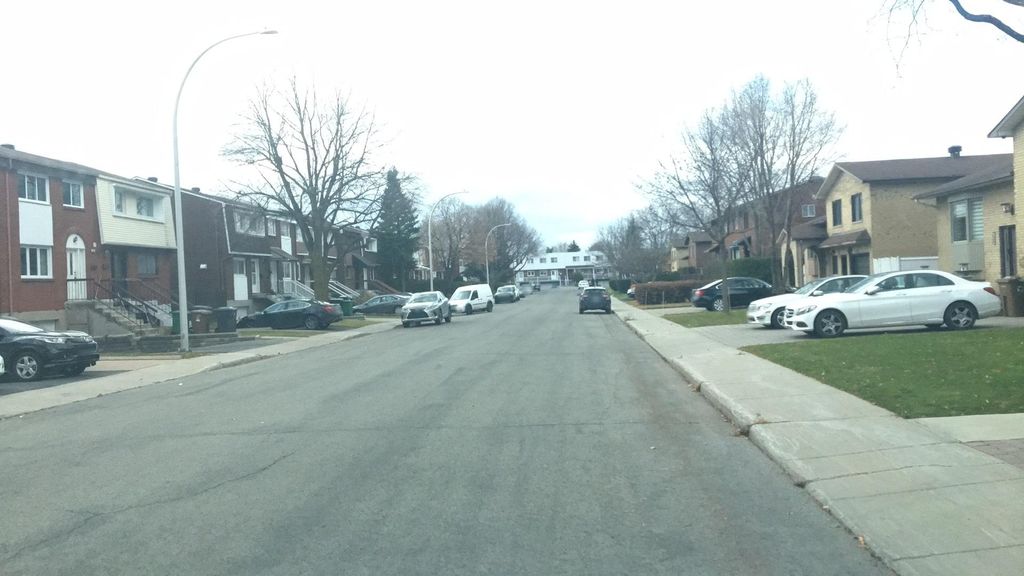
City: montreal